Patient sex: M
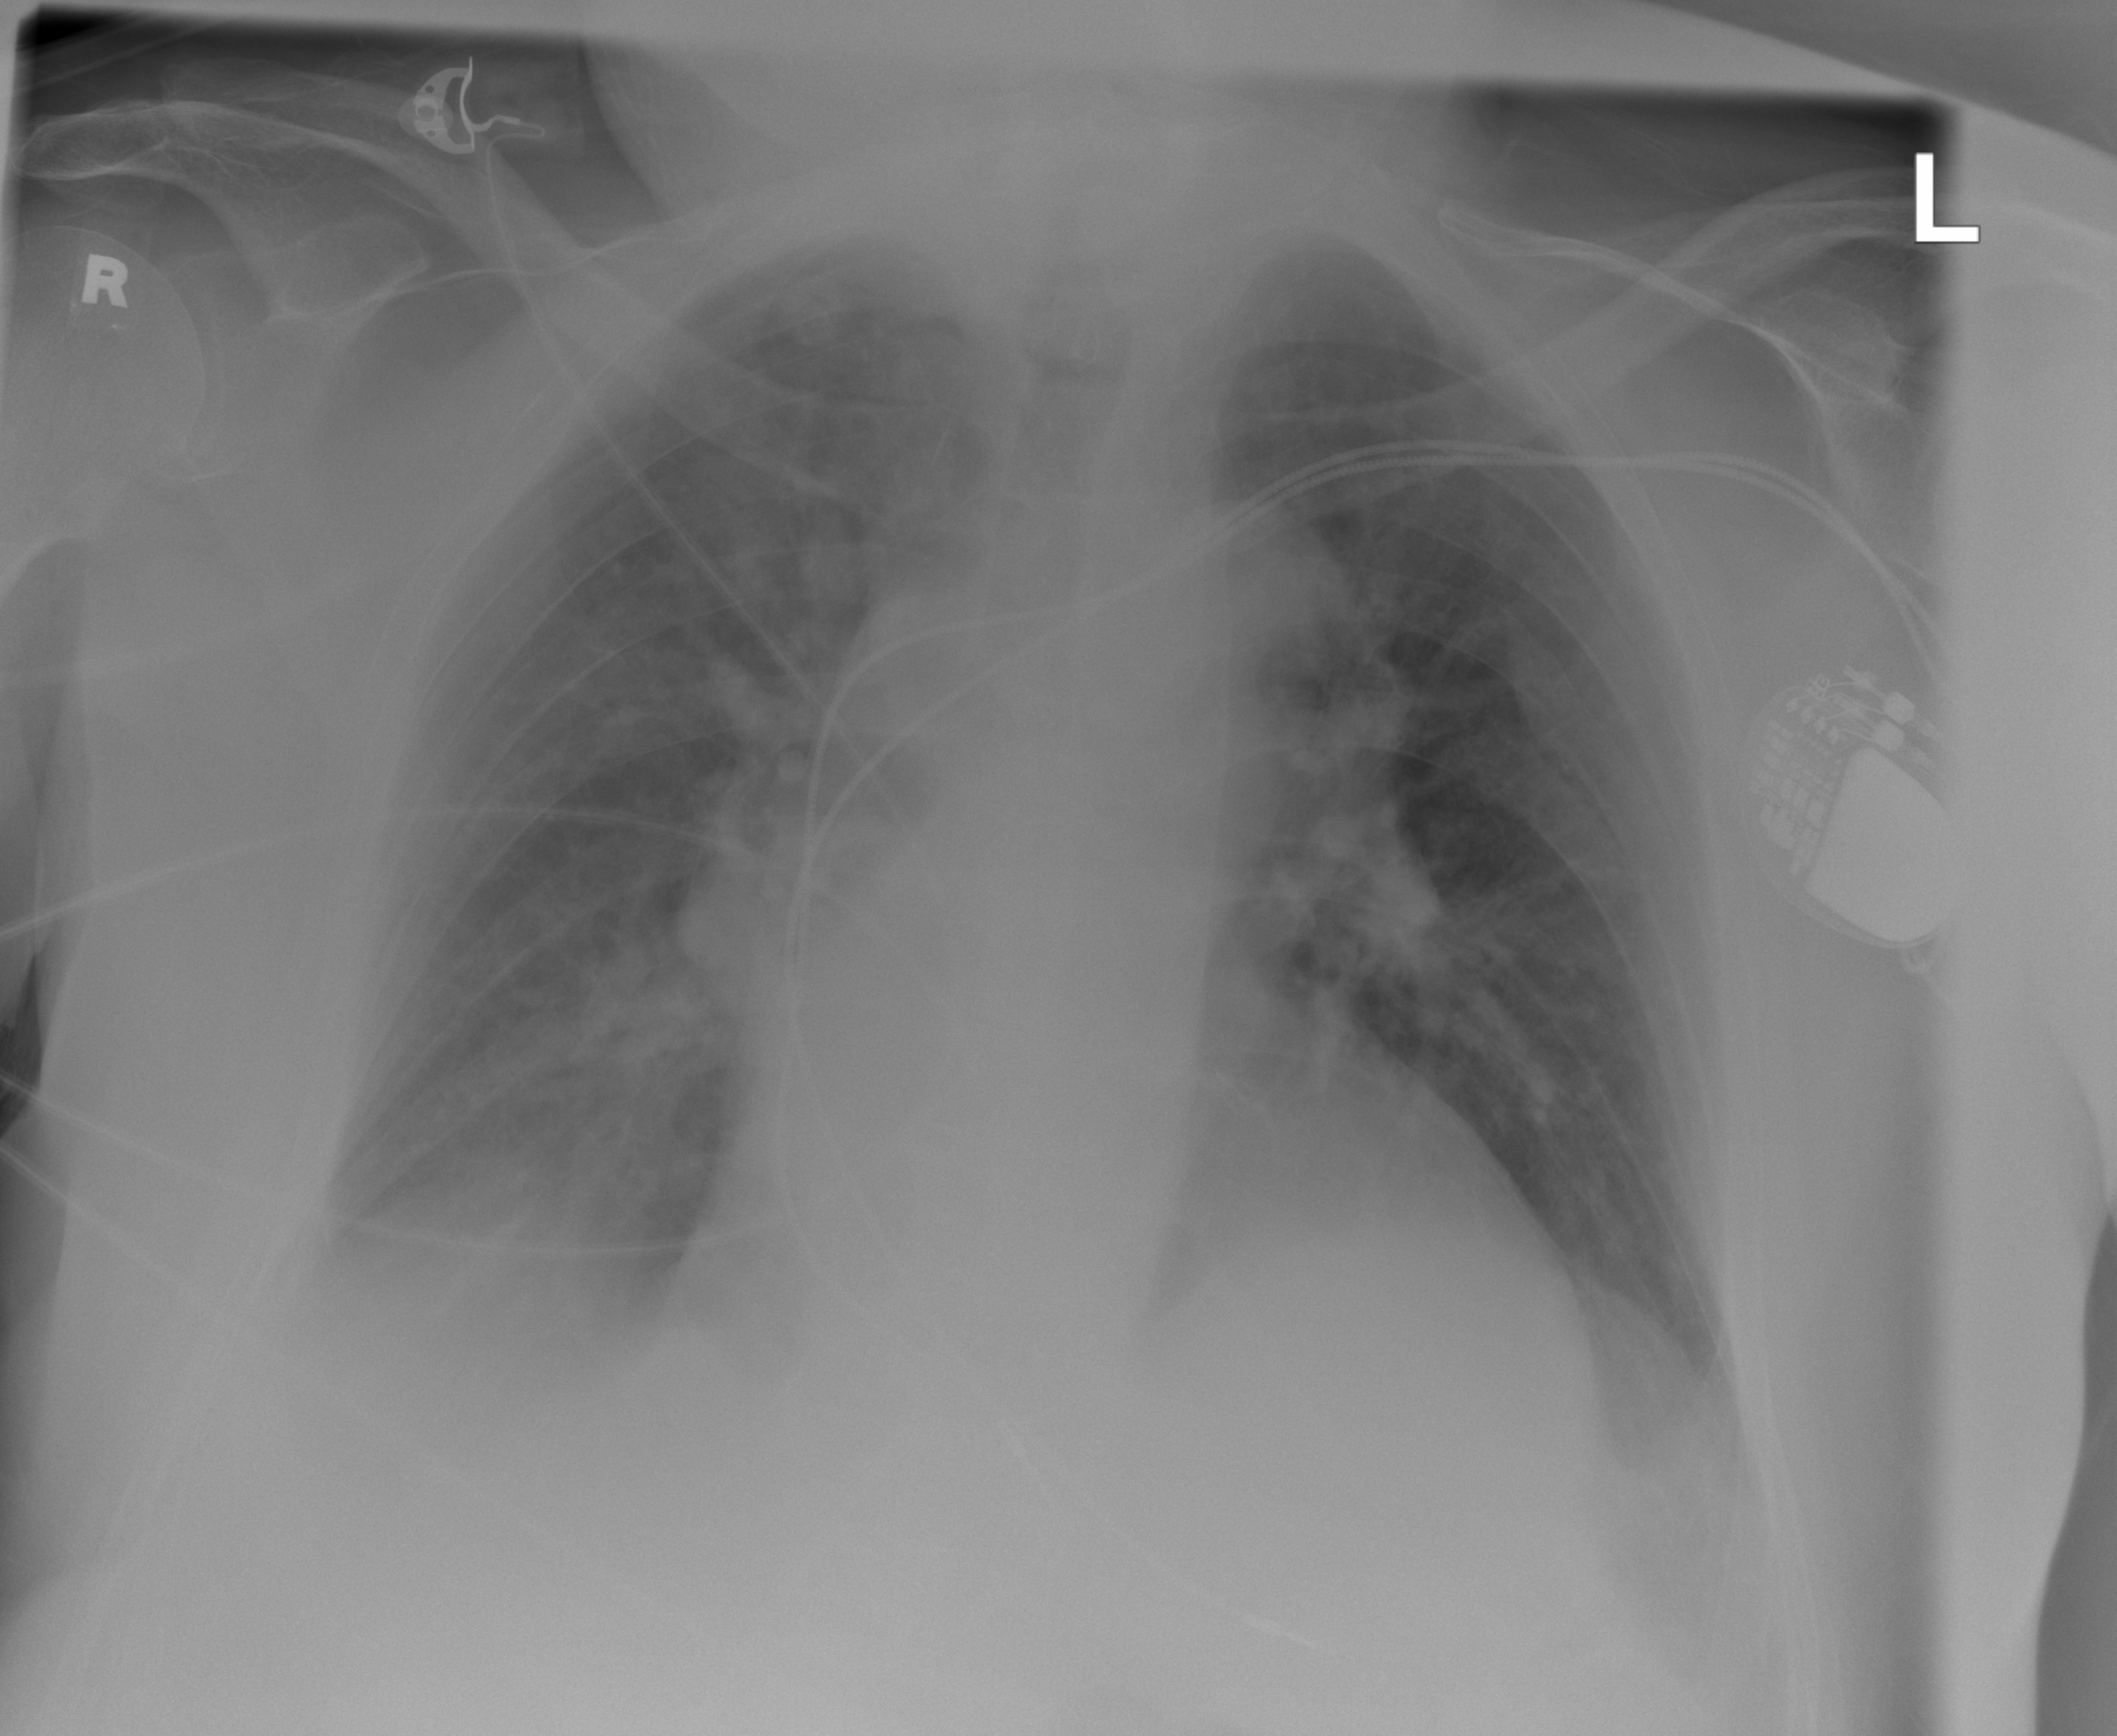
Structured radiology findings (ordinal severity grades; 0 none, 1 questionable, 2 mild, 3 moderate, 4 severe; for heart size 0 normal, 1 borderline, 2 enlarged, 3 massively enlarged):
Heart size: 2
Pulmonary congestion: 2
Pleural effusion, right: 2
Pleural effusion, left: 0
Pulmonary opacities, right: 1
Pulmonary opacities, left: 0
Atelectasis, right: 2
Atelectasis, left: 0